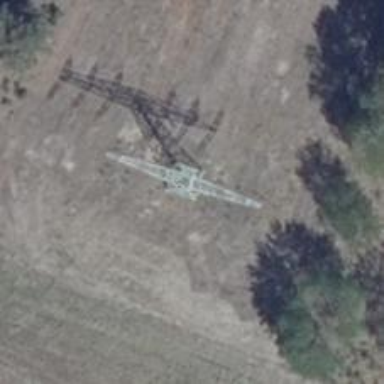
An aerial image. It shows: Power line in the image.